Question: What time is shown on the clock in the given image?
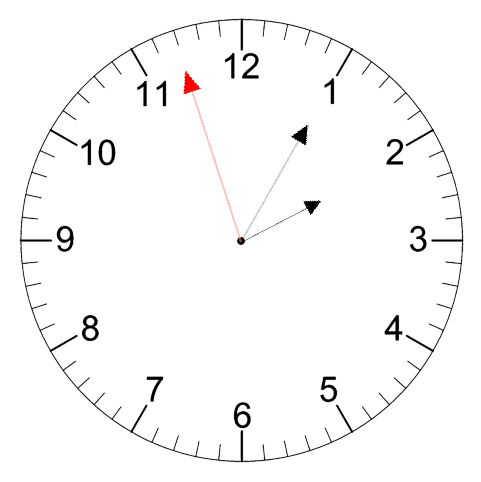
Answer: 02:04:57